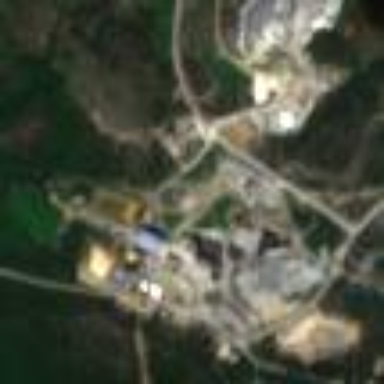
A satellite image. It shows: Industrial area designated for mining activities.